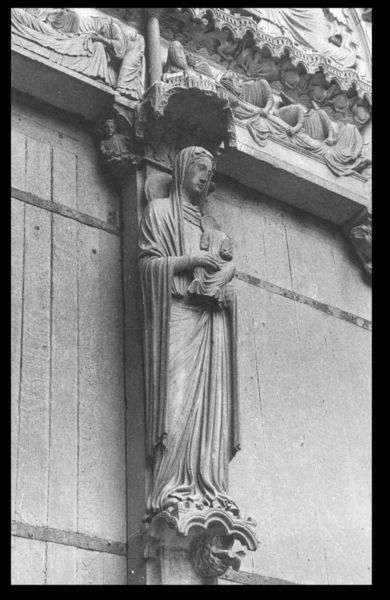
Titel: Maria-Triumph-Portal
Standort: Chartres, Notre-Dame (EU - F)
Schlagwörter: gott, hand, kopf, mann, menschen, frau, grau, holz, kleid, säule, tür, dach, gebäude, schleier, tuch, wand, arm, falten, halten, kleidung, lang, sockel, stehen, stein, hände, kirche, figur, gewand, mantel, stoff, kind, gotik, engel, skulptur, statue, relief, bogen, baby, dekor, bretter, faltenwurf, plastik, steinmetz, tor, foto, eingang, eisen, nische, außen, schwarzweiß, kapitell, fries, portal, sims, gesims, gotisch, jesus, kapelle, baldachin, tempel, konsole, heilige, beschlag, maria, madonna, mutter gottes, überlängt, beschläge, fot, josef, holzbretter, jesuskind, vertikal, beschädigt, außenfassade, faldten, bildrelief, tor eingang